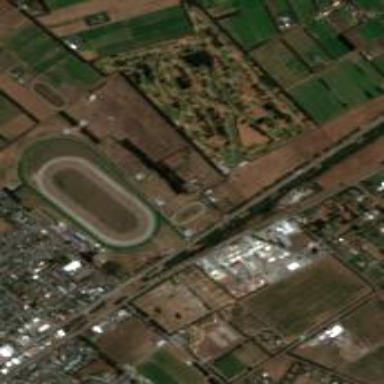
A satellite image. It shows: Park with horse racing facilities.